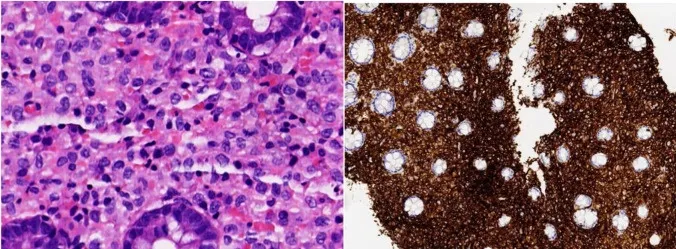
HE slides showing loose lamina propria strome within the ileocecal mucosa, evenly distributed powdery stained cells, and inflammatory eosinophil cell infiltration (Magnification x400). IHC staining showing positive expression to CD1a in atypical cells (Magnification x100).
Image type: pathology (immunostaining)